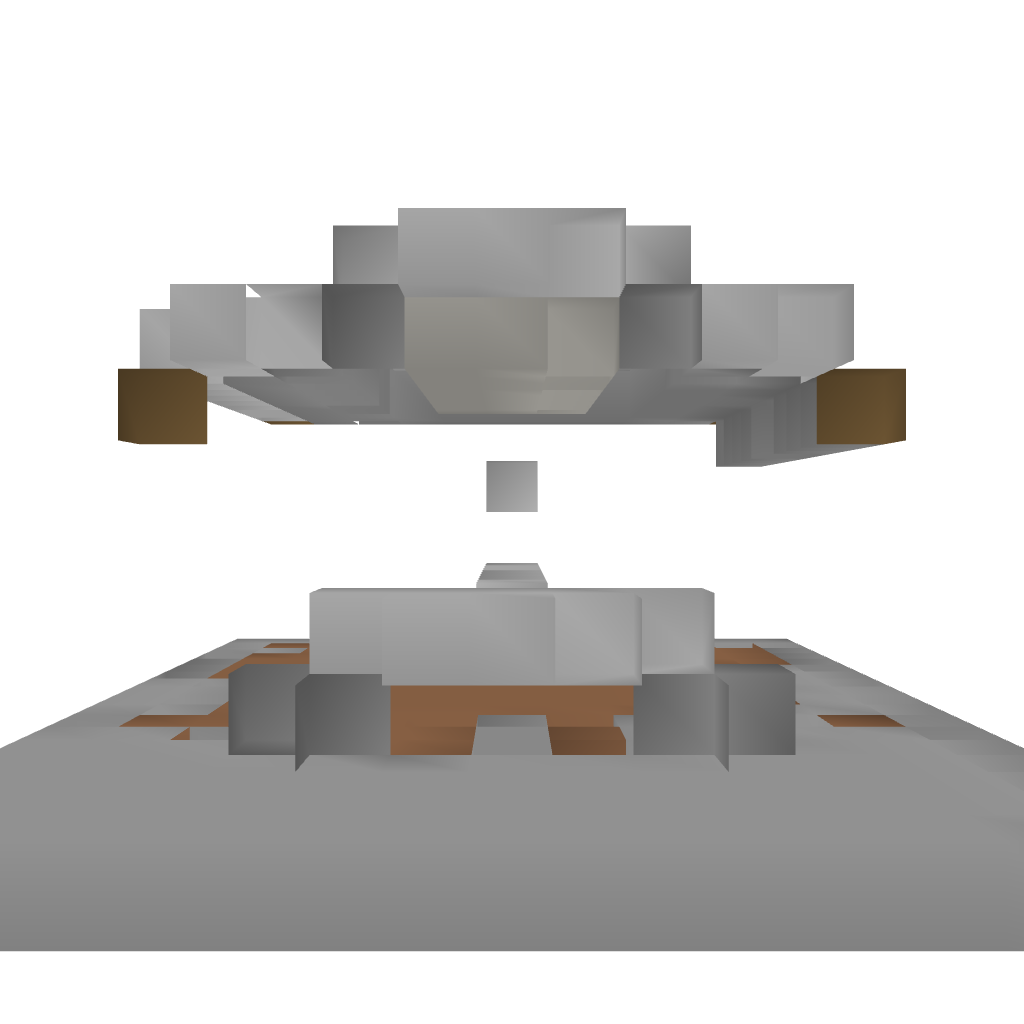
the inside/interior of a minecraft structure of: Farm sugarcane